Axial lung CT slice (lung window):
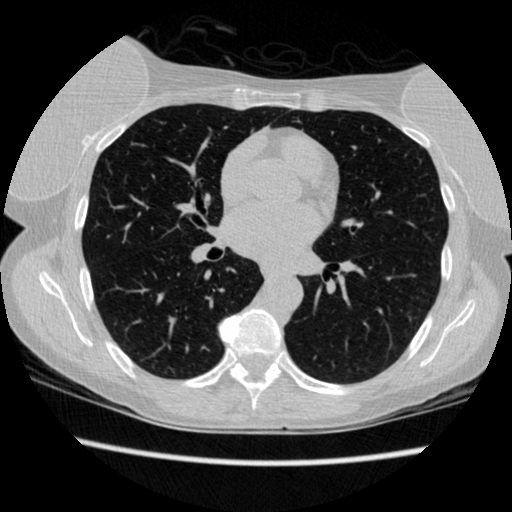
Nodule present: no